Field crop: maize
Growth stage: 2
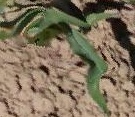
Species: maize